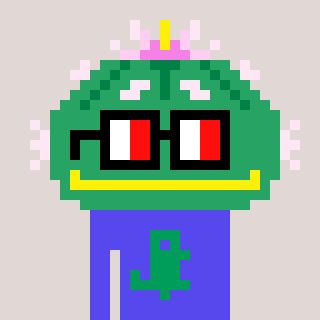
a pixel art character with square glasses with black frames and red eyes, a peyote-shaped head and a computerblue-colored body on a warm background